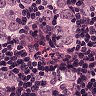
Metastatic tissue present: yes